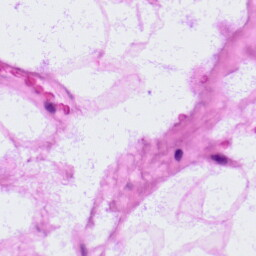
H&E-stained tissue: LymphNode